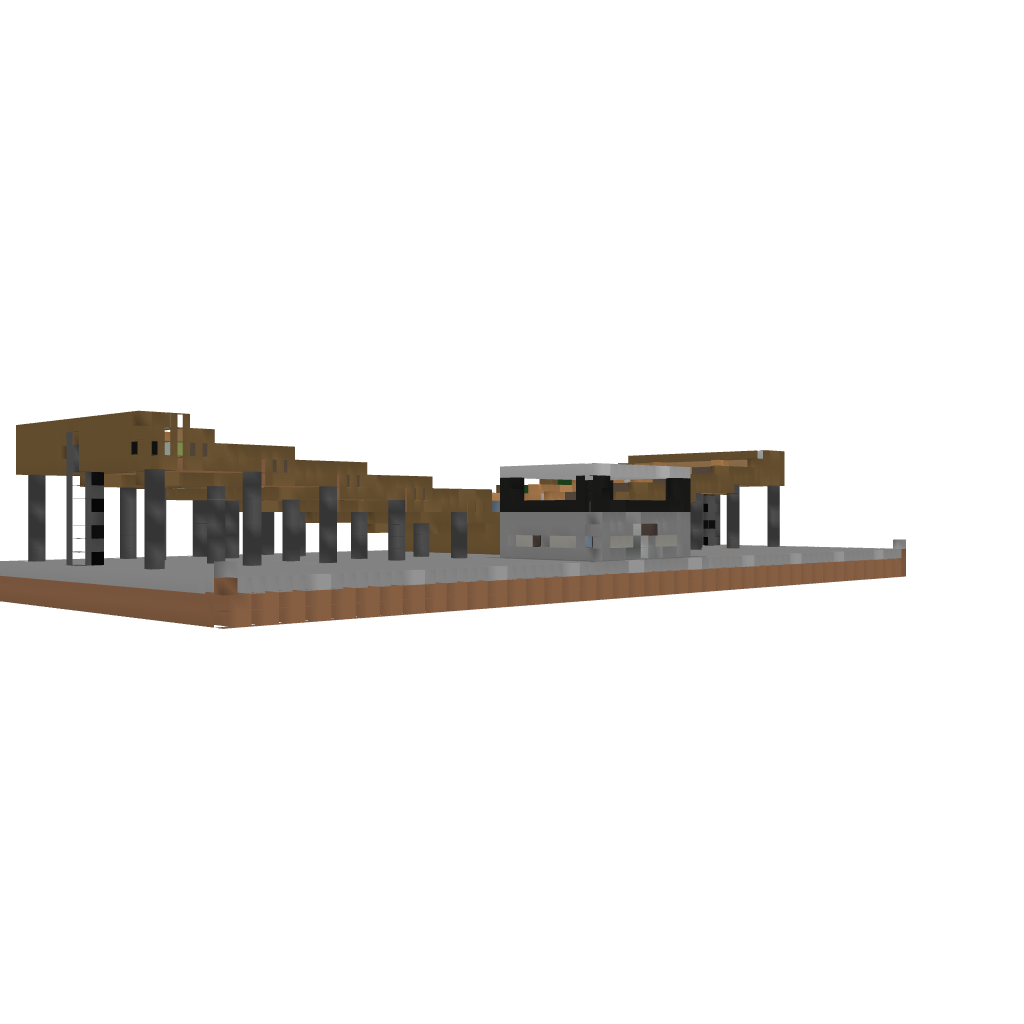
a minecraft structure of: Semi-AutoFarm